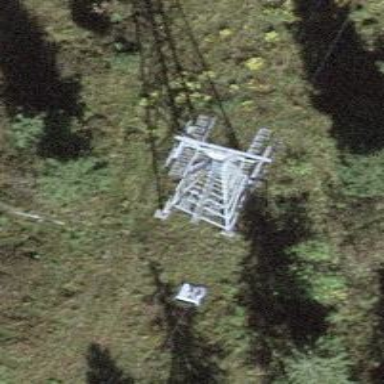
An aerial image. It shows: Pylon used for aerialway.